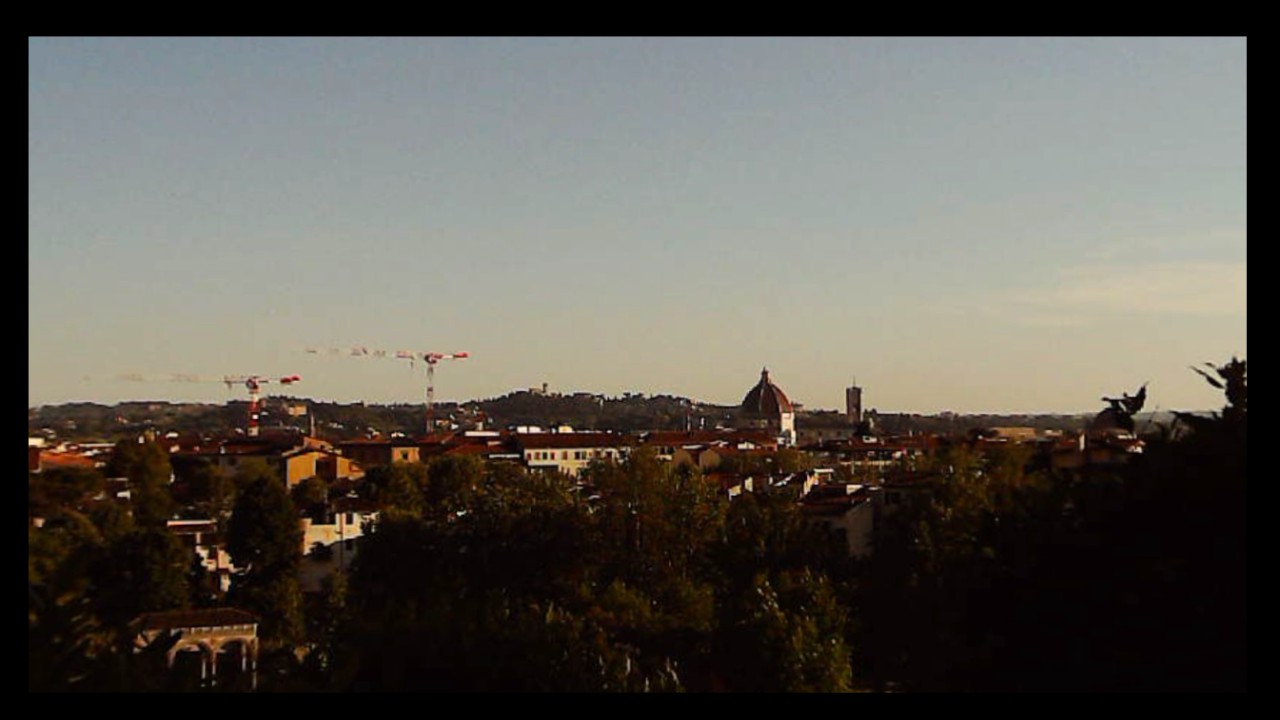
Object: Betafpv air75